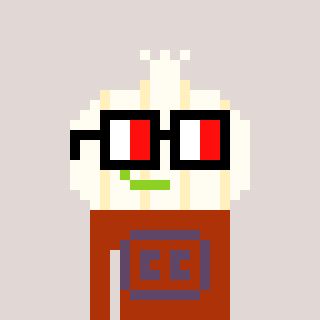
a pixel art character with square glasses with black frames and red eyes, a garlic-shaped head and a hotbrown-colored body on a warm background